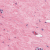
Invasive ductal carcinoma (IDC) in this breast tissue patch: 0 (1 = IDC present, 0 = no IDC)